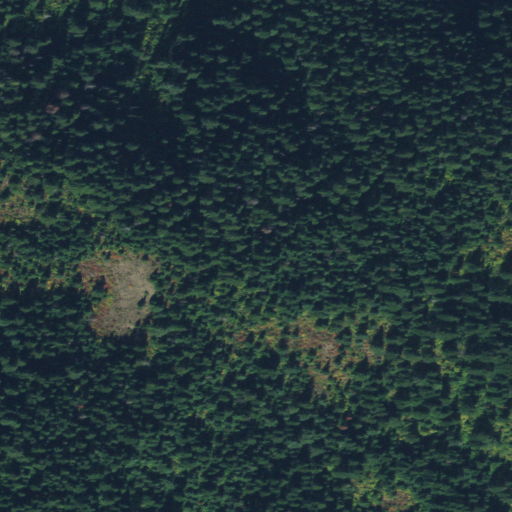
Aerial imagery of ridge(s) in Idaho named Log Ridge containing only evergreen forest